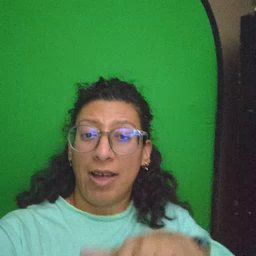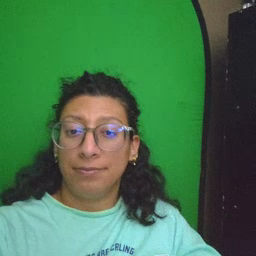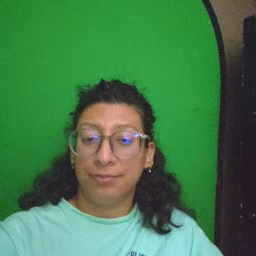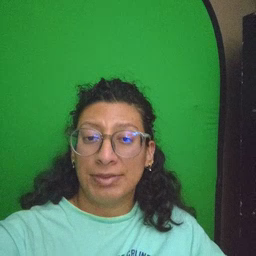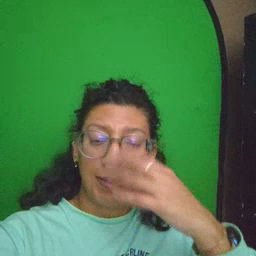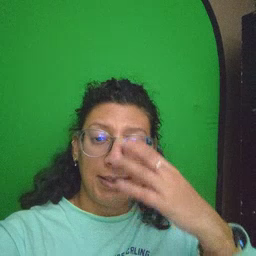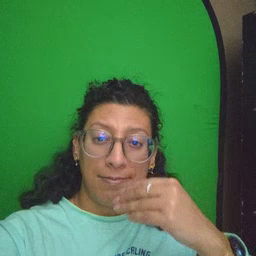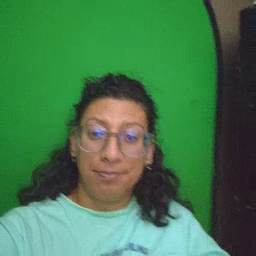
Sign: sleep